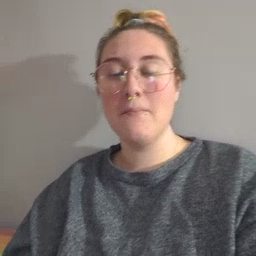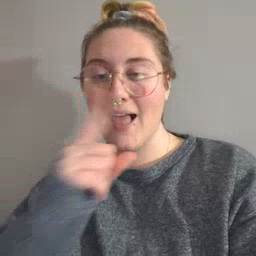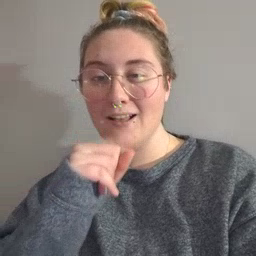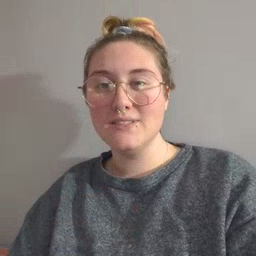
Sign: mouse